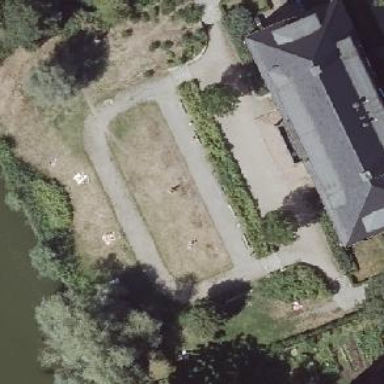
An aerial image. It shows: Lovely park for leisure and relaxation.